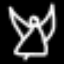
Label: angel